Question: I create table view with reusable headers. Something strange going on with headers when I load it from xib

'''
- (UIView*)dequeueReusableHeaderView
{
NSInteger indexAvailableView = [reusableHeaders indexOfObjectPassingTest:^BOOL(id obj, NSUInteger idx, BOOL *stop)
{ return [obj superview] == nil; }];
return (indexAvailableView != NSNotFound)? reusableHeaders[indexAvailableView] : nil;
}
- (void)enqueueReusableView:(UIView*)headerView
{
[reusableHeaders addObject:headerView];
}
-(UIView*)tableView:(UITableView*)tableView viewForHeaderInSection:(NSInteger)section
{
BGDiaryHeader *header = (BGDiaryHeader*)[self dequeueReusableHeaderView];
if (!header) {
UINib *headerNib = [UINib nibWithNibName:@"BGDiaryHeader_iPhone" bundle:nil];
NSArray *aNib = [headerNib instantiateWithOwner:self options:nil];
BGDiaryHeader *header = [aNib objectAtIndex:0];
//if simple [[_ alloc]init] all works fine
// header = [[BGDiaryHeader alloc] init];
[self enqueueReusableView:header];
}
//set display data
return header;
}
'''
If I create header view in code, all works fine
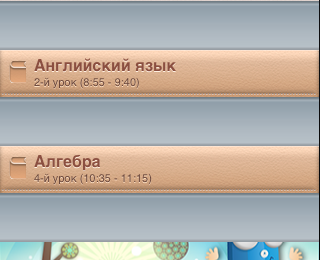
Answer: shaddowed in block
'''
-(UIView*)tableView:(UITableView*)tableView viewForHeaderInSection:(NSInteger)section
{
BGDiaryHeader *header = (BGDiaryHeader*)[self dequeueReusableHeaderView];
if (!header) {
UINib *headerNib = [UINib nibWithNibName:@"BGDiaryHeader_iPhone" bundle:nil];
NSArray *aNib = [headerNib instantiateWithOwner:self options:nil];
header = [aNib objectAtIndex:0];
[self enqueueReusableView:header];
}
//set display data
return header;
}
'''